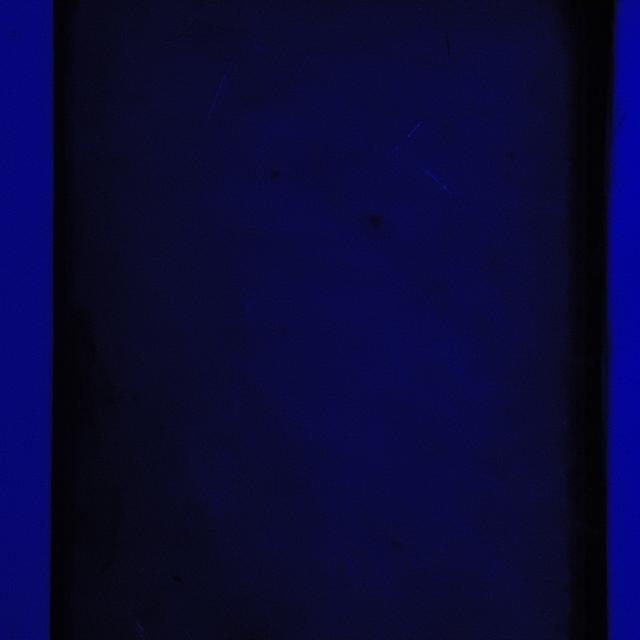
Canine fungal skin infection — characterized by alopecia, scaling, crusting, and circular lesions. Common agents include Malassezia and Candida species.